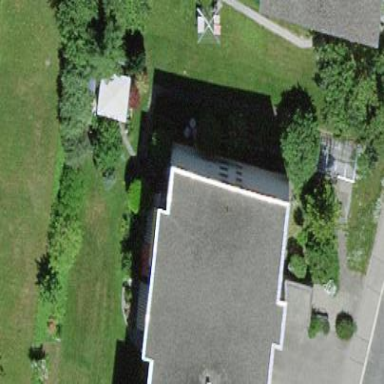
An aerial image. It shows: Flat-roofed residential building.